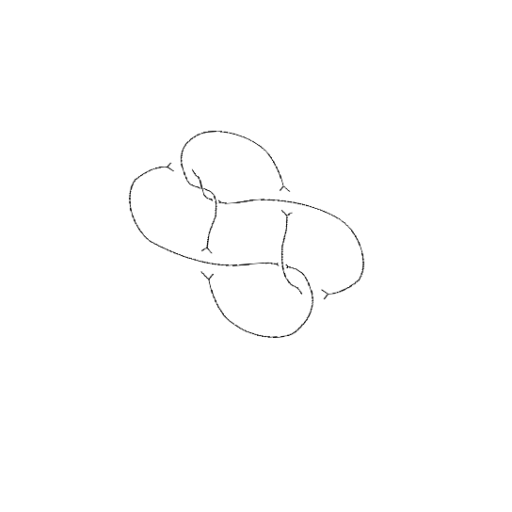
Crossing number: 7